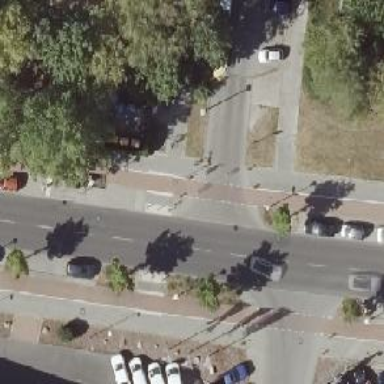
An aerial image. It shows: Uncontrolled crossing along footway.